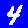
Digit: 4